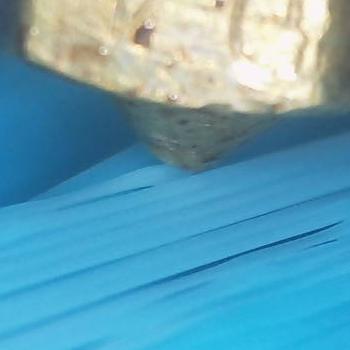
Flow rate: 62%